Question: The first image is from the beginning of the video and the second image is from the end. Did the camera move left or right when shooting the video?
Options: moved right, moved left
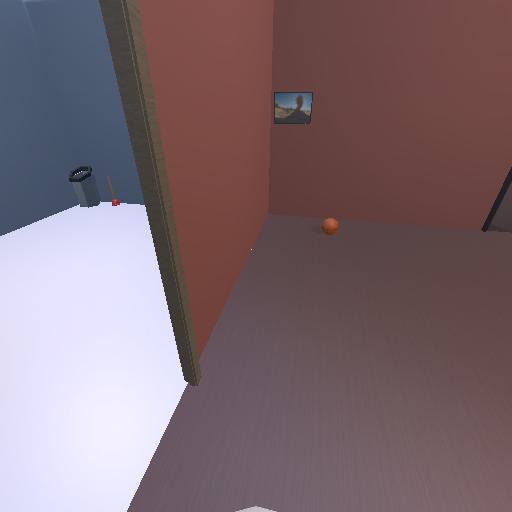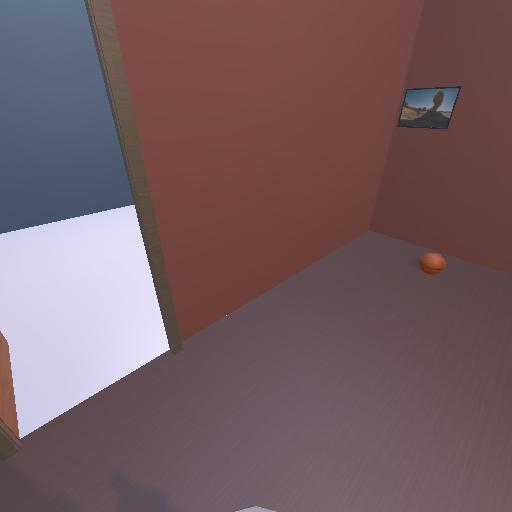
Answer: moved right